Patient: sex F, age 73
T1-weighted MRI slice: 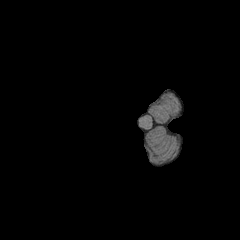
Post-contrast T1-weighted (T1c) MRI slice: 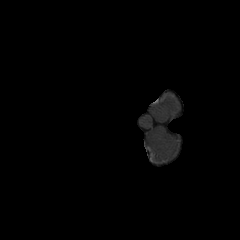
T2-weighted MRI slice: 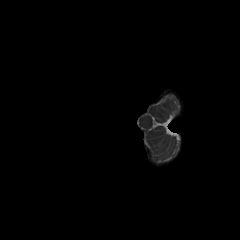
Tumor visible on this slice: no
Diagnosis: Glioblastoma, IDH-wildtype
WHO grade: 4